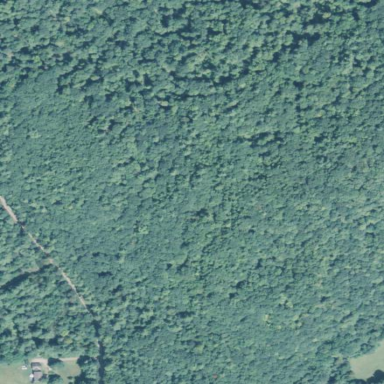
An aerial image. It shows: Nature reserve in woodland area.